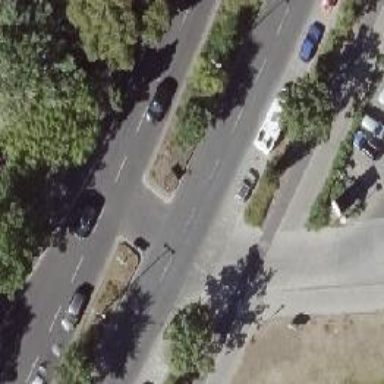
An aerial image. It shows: Secondary road with asphalt surface and lane markings.